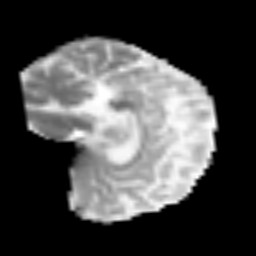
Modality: MD
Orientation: sagittal
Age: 56
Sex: male
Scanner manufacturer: siemens
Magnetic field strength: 3 T
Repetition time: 3.2 s
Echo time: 0.081 s